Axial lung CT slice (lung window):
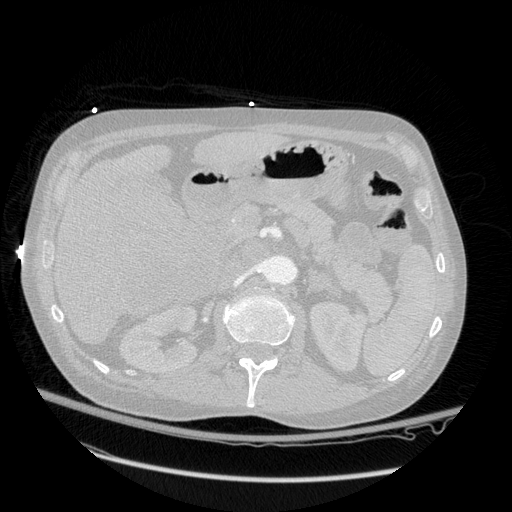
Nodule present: no